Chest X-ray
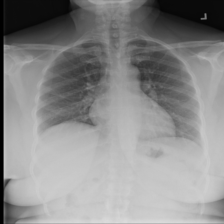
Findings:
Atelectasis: negative
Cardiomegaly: negative
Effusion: negative
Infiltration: negative
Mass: negative
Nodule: negative
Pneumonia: negative
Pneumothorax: negative
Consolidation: negative
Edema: negative
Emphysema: negative
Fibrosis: negative
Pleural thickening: negative
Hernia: negative